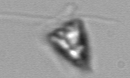
Label: Pyramimonas_longicauda